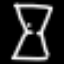
Label: hourglass